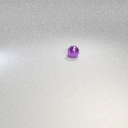
small purple metal sphere